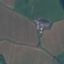
Land use / land cover: Pasture